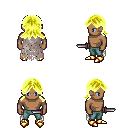
a pixel art fantasy rpg character, male body template, human, dark skin, gray tattered cape, teal pants, gold loose hair, gold boots, dagger, four views (front, back, left, right), 2x2 character sprite sheet, small pixel art, hard edges, no anti-aliasing